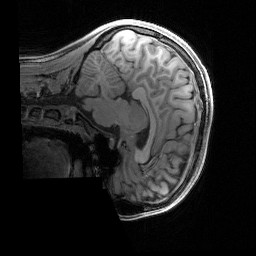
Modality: T1w
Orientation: sagittal
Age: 20
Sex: female
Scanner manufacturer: siemens
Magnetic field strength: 3 T
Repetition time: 2.4 s
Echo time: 0.00215 s